Interaction volume radius: 5 \u00c5
Interaction volume height: 10 \u00c5
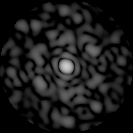
Disorder parameter: 0.7949